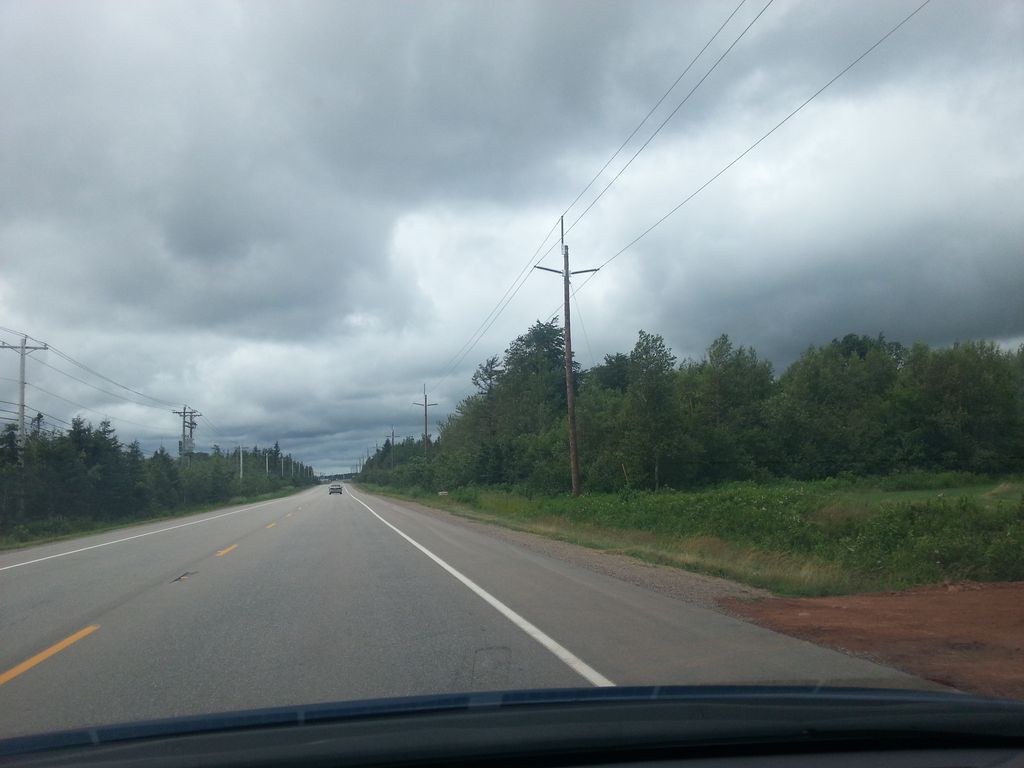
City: charlottetown